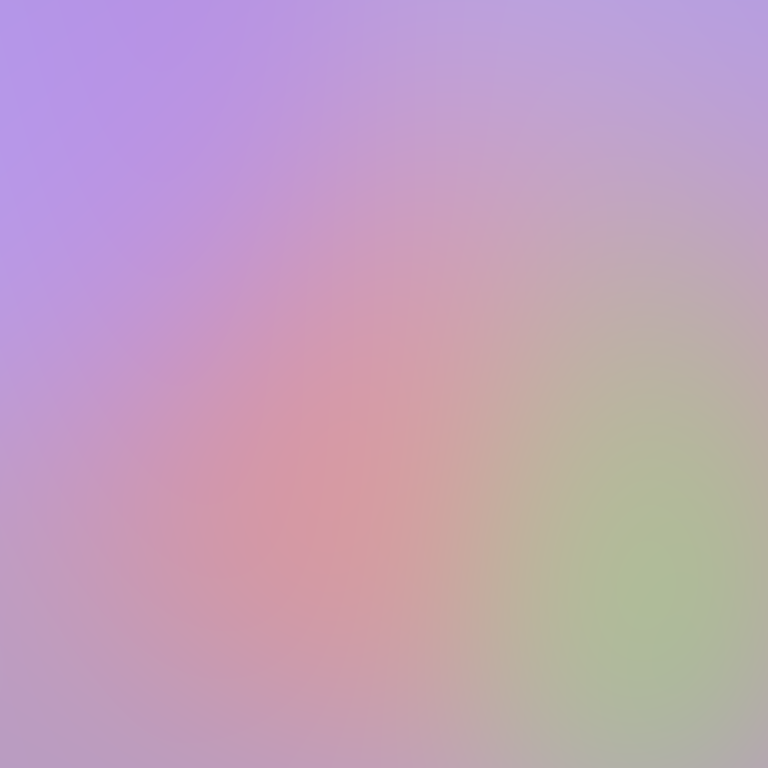
Abstract light effect, smooth gradient from soft lavender to gentle peach, serene atmosphere, diffuse glow, no room, no furniture, no objects.